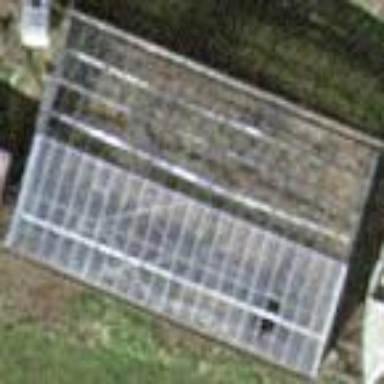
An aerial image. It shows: Greenhouse.